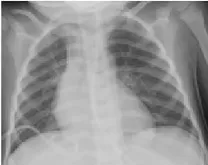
Post-transfer back to referring center.
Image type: radiology (x_ray)